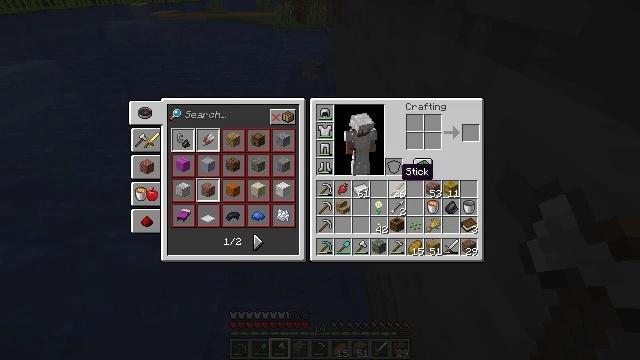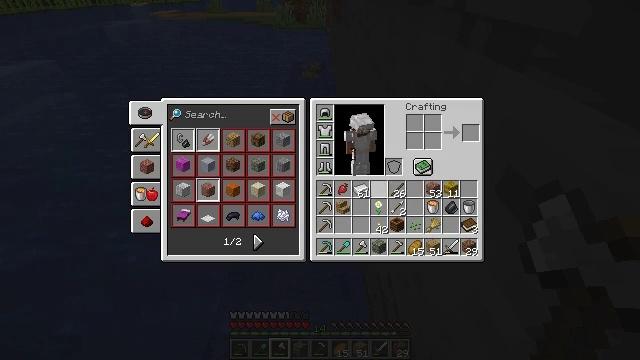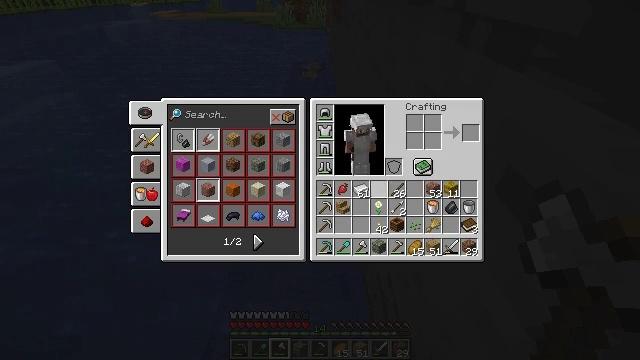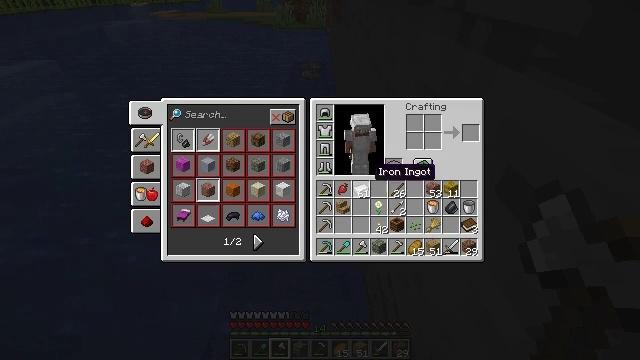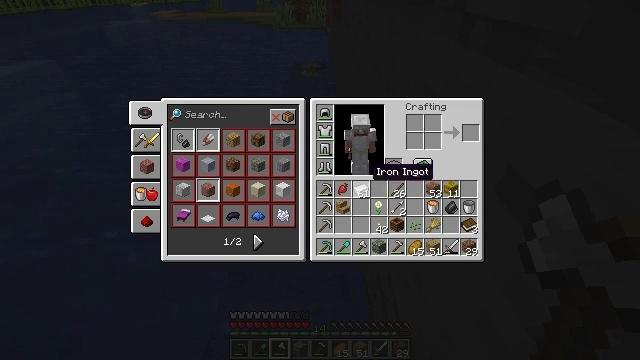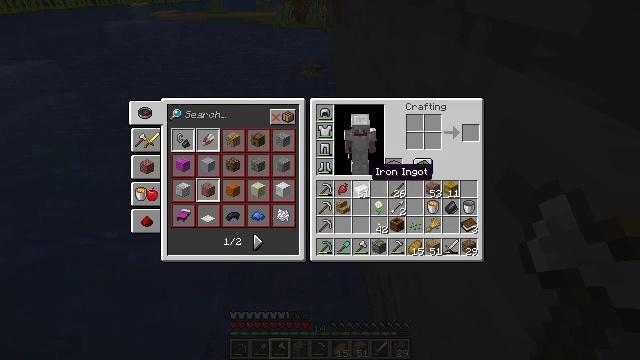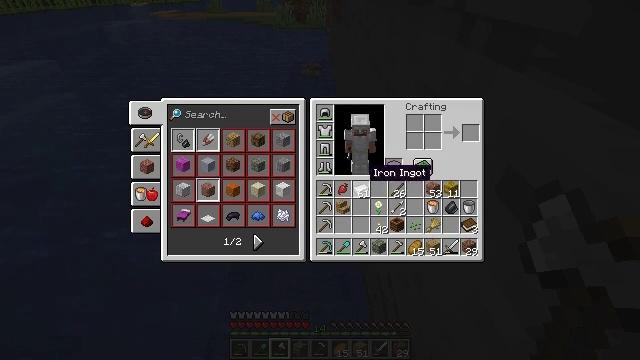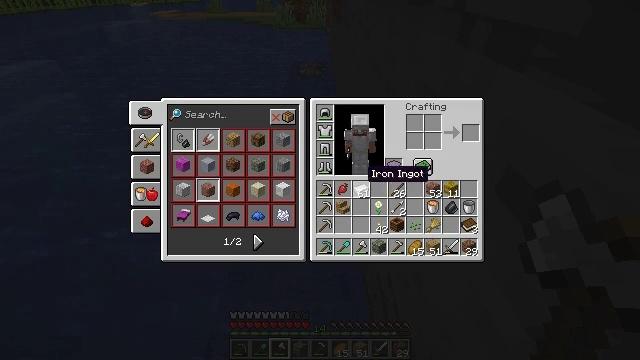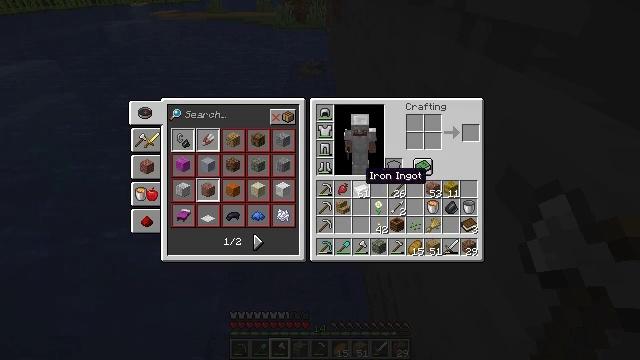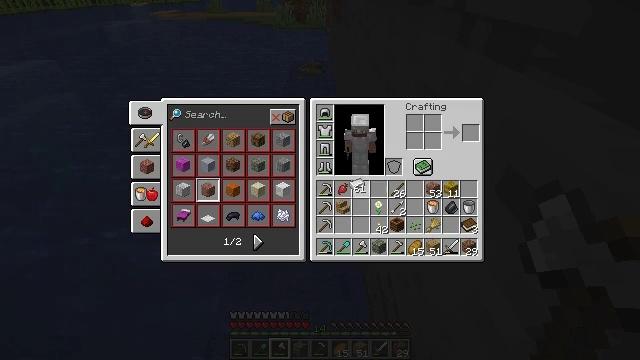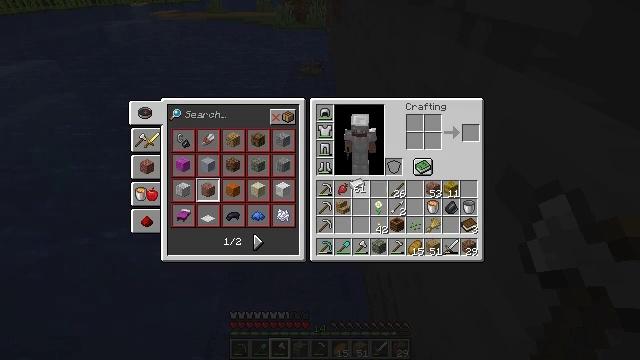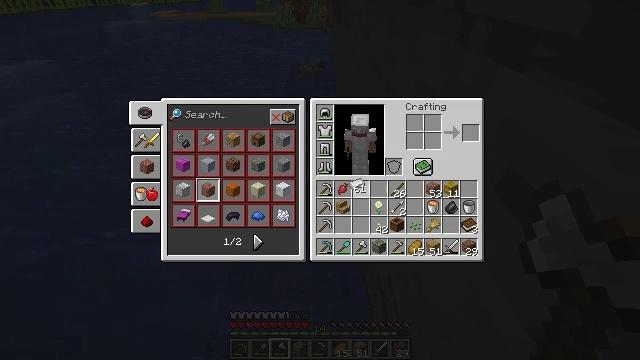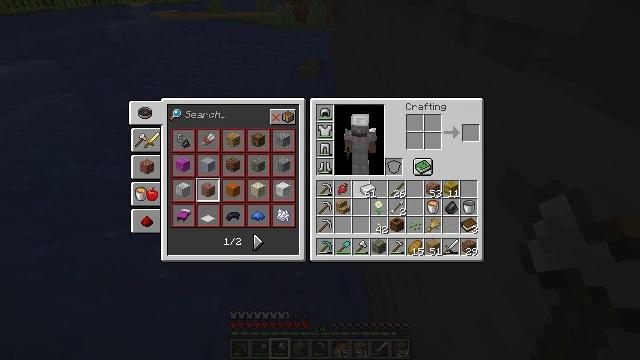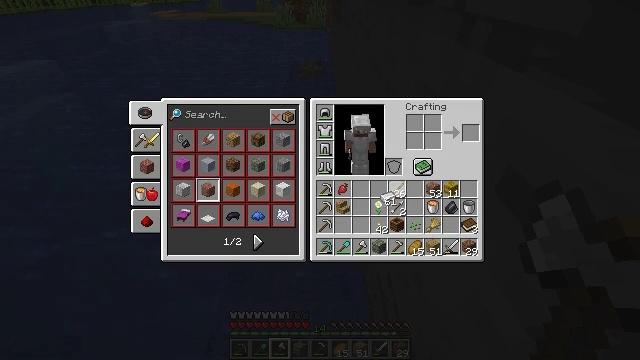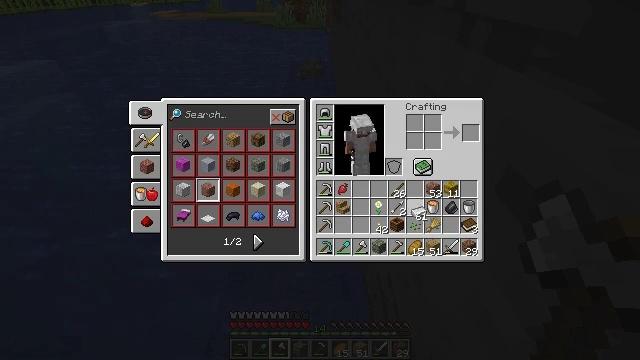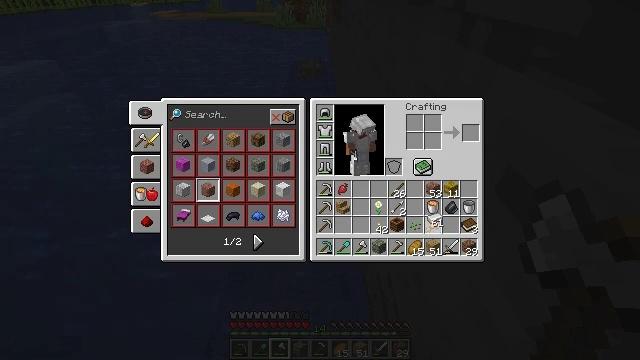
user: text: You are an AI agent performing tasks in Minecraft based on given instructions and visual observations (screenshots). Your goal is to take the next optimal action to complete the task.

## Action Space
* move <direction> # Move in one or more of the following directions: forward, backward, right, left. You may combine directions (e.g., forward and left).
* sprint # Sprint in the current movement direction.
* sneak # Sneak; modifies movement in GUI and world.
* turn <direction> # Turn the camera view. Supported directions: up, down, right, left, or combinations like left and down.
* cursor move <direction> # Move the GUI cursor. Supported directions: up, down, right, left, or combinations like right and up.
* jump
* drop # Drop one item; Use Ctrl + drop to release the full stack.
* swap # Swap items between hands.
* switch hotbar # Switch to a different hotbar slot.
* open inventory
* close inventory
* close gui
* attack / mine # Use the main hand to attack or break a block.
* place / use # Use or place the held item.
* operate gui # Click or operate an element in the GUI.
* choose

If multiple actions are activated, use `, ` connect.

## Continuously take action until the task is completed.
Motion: motion action
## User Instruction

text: Collect sugar cane near water sources.
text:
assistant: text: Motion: cursor move left
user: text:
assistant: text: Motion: cursor move left
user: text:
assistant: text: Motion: no_op
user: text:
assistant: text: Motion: no_op
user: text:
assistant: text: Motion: no_op
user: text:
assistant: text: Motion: no_op
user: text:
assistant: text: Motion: no_op
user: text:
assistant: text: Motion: no_op
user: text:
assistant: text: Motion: operate gui
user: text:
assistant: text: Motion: operate gui
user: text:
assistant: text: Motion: operate gui
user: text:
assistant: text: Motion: cursor move right
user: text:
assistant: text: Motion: cursor move right and down
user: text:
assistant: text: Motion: cursor move right and down
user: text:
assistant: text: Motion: cursor move right
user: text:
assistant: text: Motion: no_op
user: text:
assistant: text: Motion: no_op
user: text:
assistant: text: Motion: cursor move right
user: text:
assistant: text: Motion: no_op
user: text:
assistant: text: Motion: no_op
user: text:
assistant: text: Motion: no_op
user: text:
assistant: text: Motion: operate gui
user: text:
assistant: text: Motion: operate gui
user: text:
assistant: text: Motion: operate gui
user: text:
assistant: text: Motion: no_op
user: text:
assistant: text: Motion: no_op
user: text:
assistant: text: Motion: no_op
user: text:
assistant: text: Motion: no_op
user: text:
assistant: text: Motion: no_op
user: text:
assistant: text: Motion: no_op